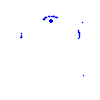
Particle: proton